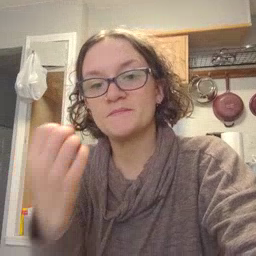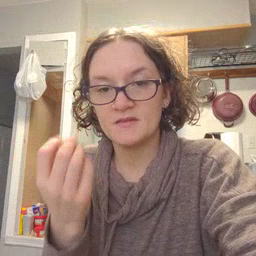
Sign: many